Question: This is a digital circuit problem. Given known input values for the circuit, determine the output value.
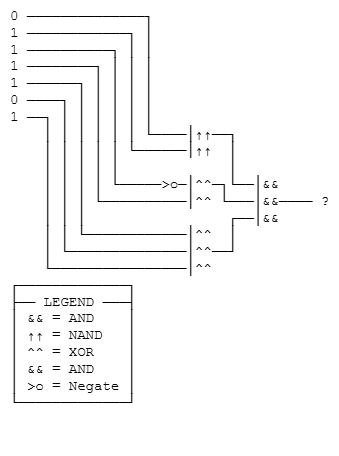
Answer: 0